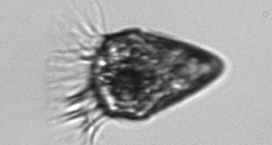
Label: Strombidium_morphotype2